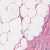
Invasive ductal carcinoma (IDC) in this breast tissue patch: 0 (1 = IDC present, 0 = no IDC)